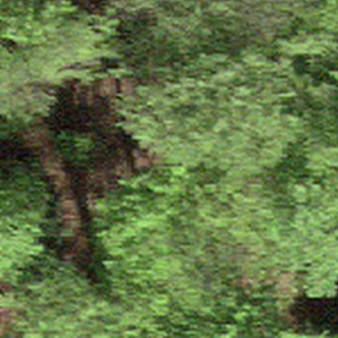
Label: other